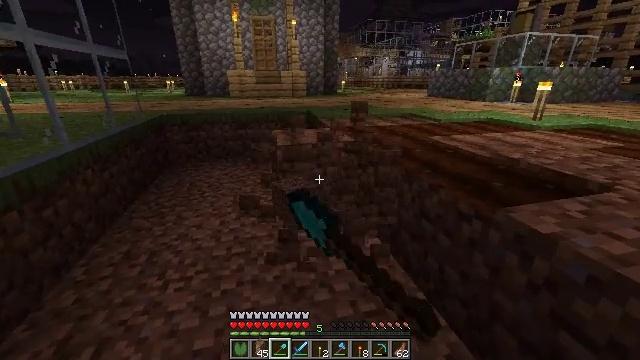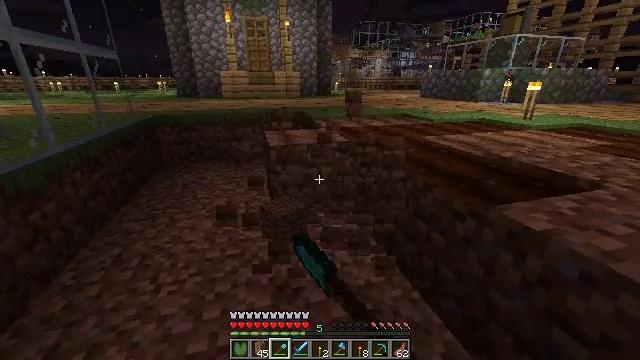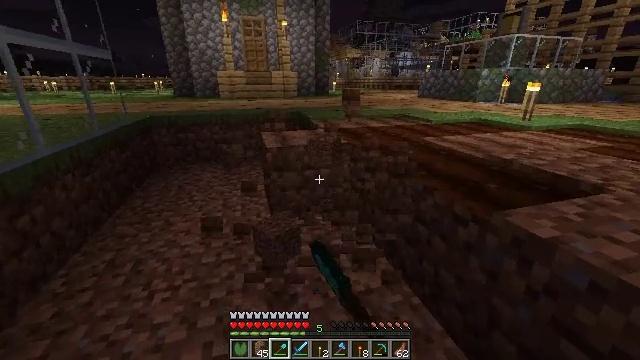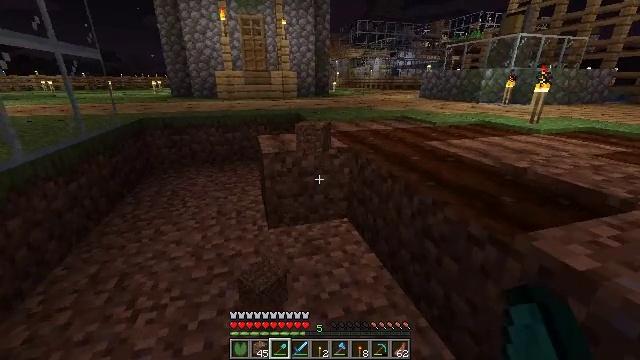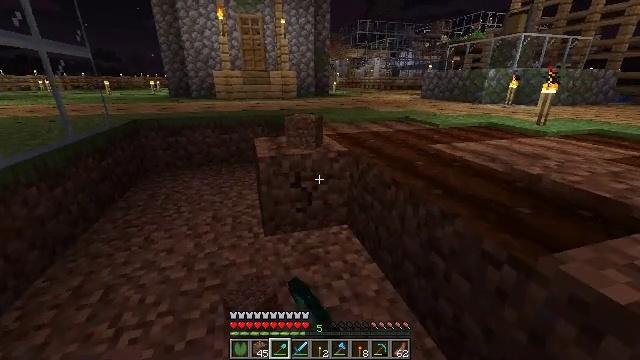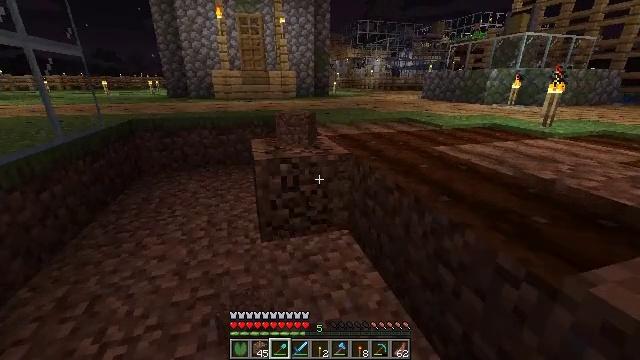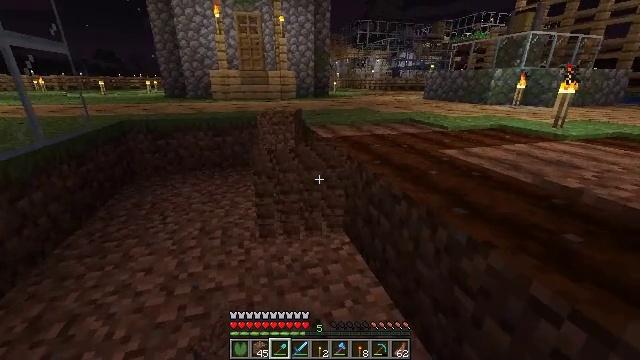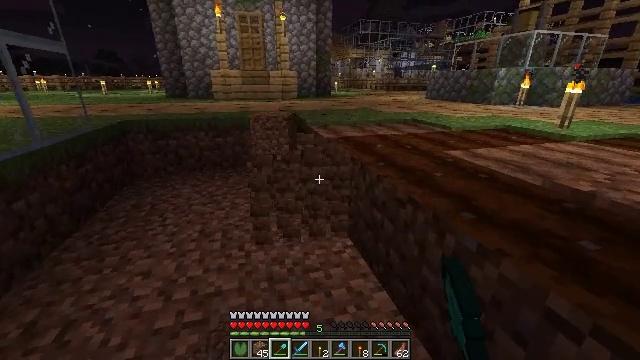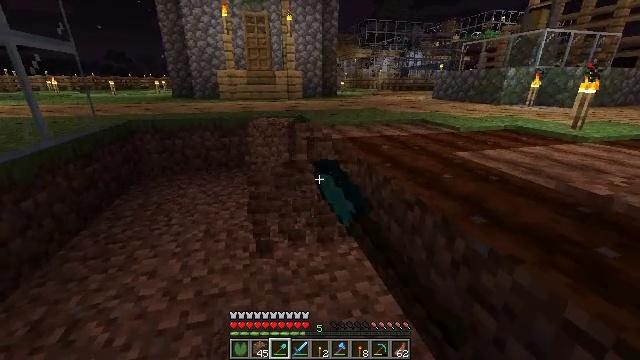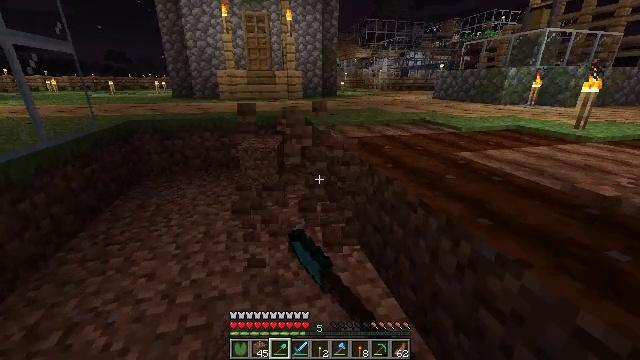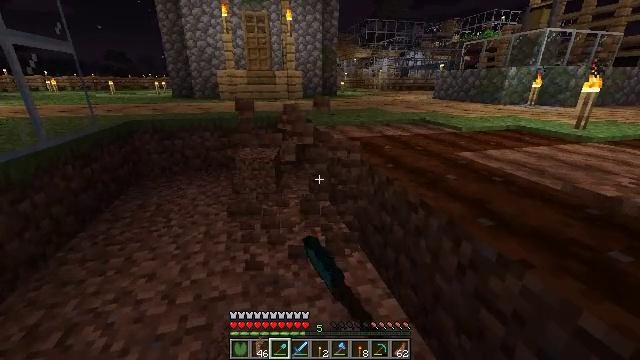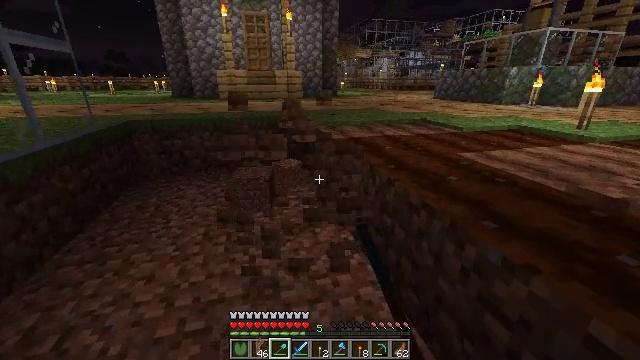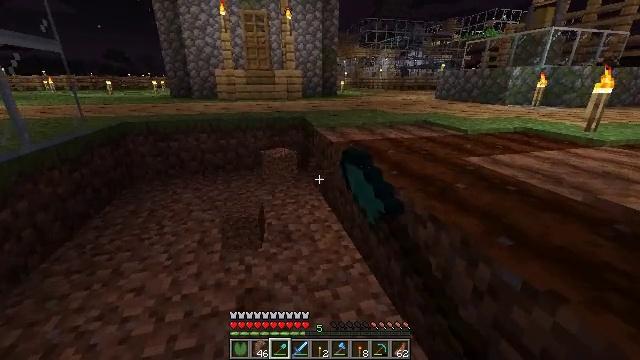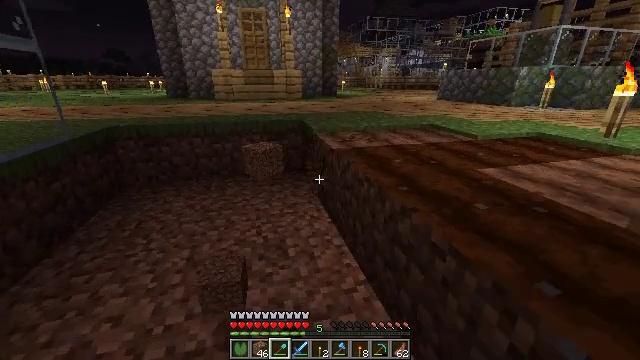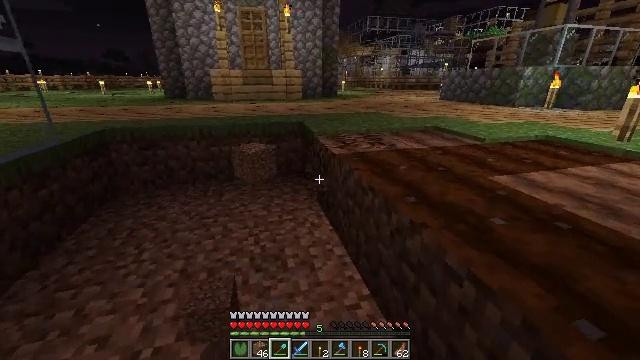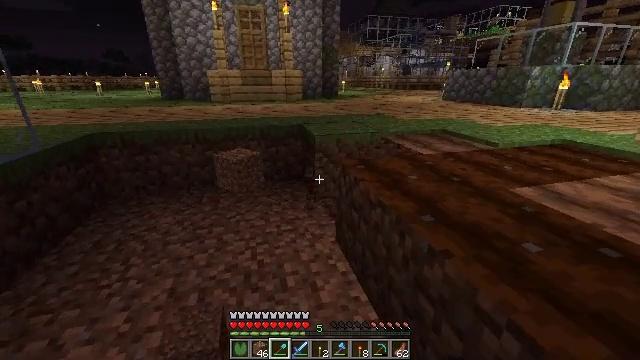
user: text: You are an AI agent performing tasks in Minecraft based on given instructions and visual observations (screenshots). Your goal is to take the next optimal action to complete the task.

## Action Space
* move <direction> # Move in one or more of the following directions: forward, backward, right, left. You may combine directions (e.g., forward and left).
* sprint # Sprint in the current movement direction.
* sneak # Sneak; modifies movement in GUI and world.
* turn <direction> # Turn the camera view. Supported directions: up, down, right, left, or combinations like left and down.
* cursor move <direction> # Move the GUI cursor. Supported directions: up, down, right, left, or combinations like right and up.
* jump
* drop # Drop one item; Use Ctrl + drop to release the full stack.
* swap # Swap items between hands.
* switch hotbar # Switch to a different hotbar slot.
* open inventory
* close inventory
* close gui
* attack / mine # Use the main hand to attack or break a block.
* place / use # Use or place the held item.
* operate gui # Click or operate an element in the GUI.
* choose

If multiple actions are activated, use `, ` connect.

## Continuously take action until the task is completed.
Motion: motion action
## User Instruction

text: Reclaim farmland by breaking it.
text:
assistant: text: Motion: turn right, attack / mine
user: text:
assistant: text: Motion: move forward, attack / mine
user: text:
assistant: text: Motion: move forward, attack / mine
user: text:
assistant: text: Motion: move forward, attack / mine
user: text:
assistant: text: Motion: move forward, attack / mine
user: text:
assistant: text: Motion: attack / mine
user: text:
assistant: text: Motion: attack / mine
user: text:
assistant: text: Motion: turn left, attack / mine
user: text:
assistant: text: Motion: attack / mine
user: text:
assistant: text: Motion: attack / mine
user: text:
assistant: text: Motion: move forward, attack / mine
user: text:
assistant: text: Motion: move forward, attack / mine
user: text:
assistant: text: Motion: move forward, attack / mine
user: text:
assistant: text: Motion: move forward, attack / mine
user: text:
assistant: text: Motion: move forward, attack / mine
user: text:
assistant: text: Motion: no_op
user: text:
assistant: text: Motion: turn right
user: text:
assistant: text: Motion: turn right
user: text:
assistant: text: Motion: no_op
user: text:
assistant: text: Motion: no_op
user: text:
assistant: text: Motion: turn right
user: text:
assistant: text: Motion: turn right and down
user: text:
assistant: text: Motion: turn right and down
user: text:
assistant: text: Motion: move forward and move left, turn right
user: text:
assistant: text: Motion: move forward and move left
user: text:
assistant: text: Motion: move forward and move left
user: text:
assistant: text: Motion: move forward and move left, turn right
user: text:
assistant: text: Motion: move forward and move left, turn right and down
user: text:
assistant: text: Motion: move forward and move left, turn right and down
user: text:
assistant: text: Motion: move forward and move left, turn right and down